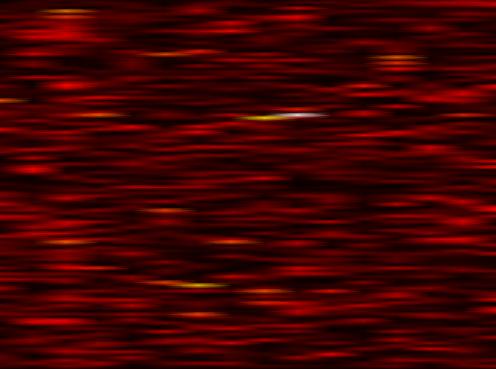
Label: WOLA